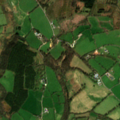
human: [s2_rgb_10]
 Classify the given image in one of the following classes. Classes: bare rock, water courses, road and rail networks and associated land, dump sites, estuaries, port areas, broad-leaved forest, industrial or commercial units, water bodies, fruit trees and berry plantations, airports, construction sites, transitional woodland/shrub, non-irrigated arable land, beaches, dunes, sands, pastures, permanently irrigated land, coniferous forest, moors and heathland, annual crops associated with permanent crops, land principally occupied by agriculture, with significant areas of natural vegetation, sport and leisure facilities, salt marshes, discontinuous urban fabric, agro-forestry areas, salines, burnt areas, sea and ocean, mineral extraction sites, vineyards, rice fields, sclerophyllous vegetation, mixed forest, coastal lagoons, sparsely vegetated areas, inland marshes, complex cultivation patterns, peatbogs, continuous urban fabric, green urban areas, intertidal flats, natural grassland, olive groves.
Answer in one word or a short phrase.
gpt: pastures, mixed forest